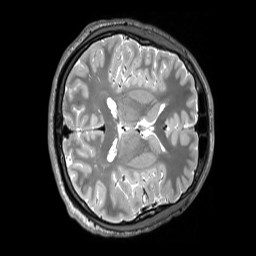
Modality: T2w
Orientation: axial
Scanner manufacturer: siemens
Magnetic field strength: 3 T
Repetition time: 3.2 s
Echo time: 0.406 s